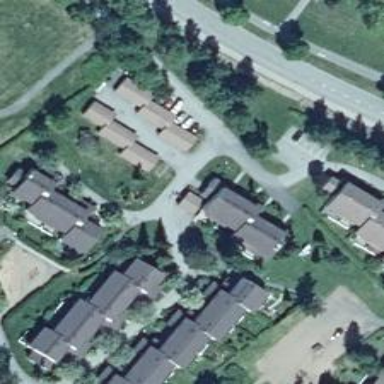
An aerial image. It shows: Living street.